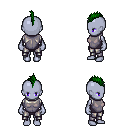
a pixel art fantasy rpg character, female body template, dark elf, purple skin, steel chest armor, metal pants, green mohawk hairstyle, four views (front, back, left, right), 2x2 character sprite sheet, small pixel art, hard edges, no anti-aliasing